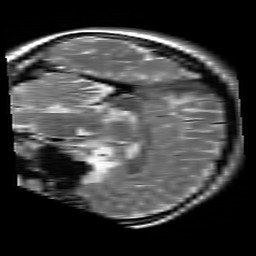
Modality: T2w
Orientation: sagittal
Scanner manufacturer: siemens
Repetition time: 3.9 s
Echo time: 0.076 s